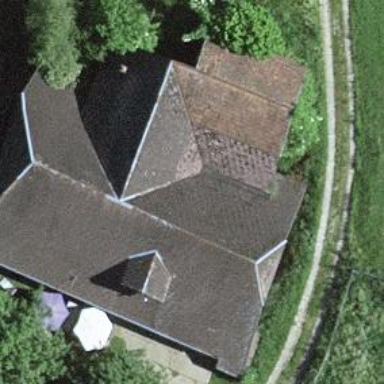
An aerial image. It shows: Farm building.